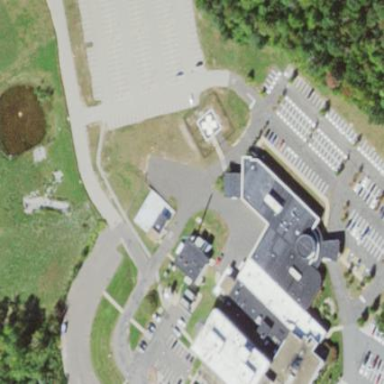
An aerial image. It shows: Hospital building with flat roof.